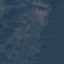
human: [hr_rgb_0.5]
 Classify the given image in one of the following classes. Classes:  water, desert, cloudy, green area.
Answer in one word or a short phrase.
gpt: green area